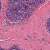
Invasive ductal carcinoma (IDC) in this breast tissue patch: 0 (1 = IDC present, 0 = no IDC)